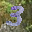
Label: 3